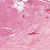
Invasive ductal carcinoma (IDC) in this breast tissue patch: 0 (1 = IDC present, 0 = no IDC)